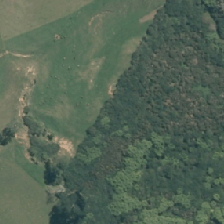
Land cover: grose_broom